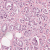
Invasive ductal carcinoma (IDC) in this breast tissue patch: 1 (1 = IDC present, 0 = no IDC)